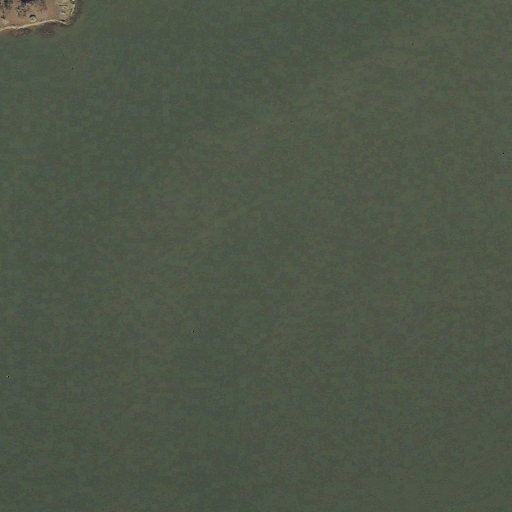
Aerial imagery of bar in Alabama named Leota Shoals containing open water, low intensity development, and open development